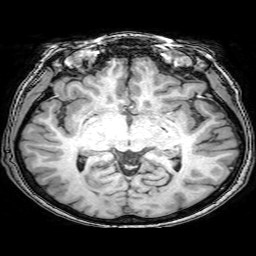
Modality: T1w
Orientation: coronal
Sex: female
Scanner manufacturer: philips
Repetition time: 0.008164 s
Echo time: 0.00374 s